Interaction volume radius: 10 \u00c5
Interaction volume height: 20 \u00c5
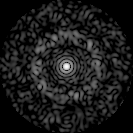
Disorder parameter: 0.8331